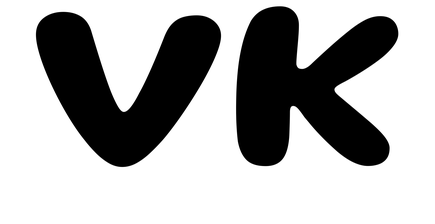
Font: Gluten_SemiBold